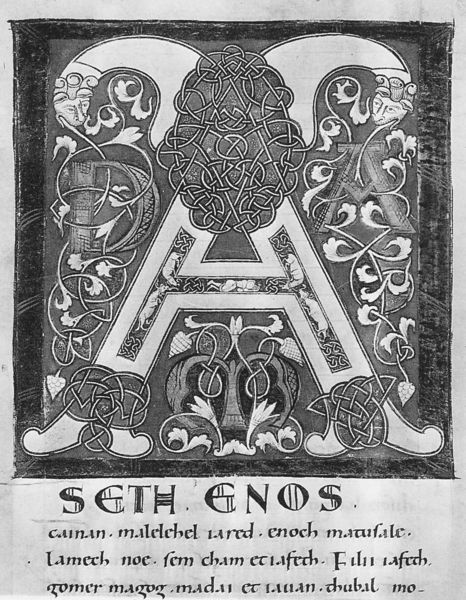
Titel: Bibel (die zweite Bibel von Saint - Martial)
Institution: Paris, Bibliothèque Nationale
Schlagwörter: blumen, grau, köpfe, schwarz, weiss, tier, tiere, muster, ornament, gold, ranken, schrift, graphik, schweine, linien, figuren, floral, ornamente, bögen, buch, druck, schwarzweiss, seite, illustration, text, buchstabe, initiale, ranke, anfang, mittelalter, geometrie, handschrift, arabeske, knäuel, buchmalerei, blattgold, dam, geoemtrie, a, seth enos, seth, enos